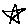
Label: star